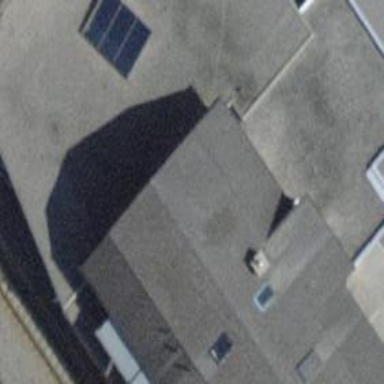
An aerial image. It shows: Building with ridged roof.